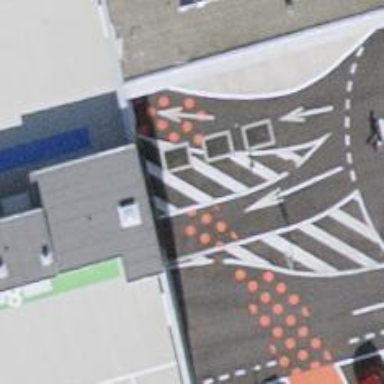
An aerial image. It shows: Multi-storey parking entrance.